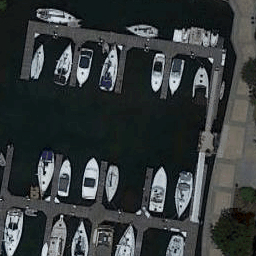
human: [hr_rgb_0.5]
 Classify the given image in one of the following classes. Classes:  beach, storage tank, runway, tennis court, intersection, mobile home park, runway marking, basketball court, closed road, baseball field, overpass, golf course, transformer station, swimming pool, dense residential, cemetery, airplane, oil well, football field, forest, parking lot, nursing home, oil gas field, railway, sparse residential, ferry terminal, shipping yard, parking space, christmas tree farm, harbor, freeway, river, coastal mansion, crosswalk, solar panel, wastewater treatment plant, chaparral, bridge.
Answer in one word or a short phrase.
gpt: harbor